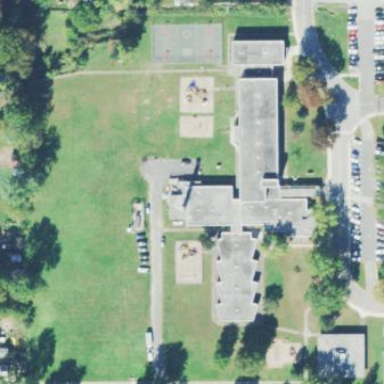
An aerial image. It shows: School.